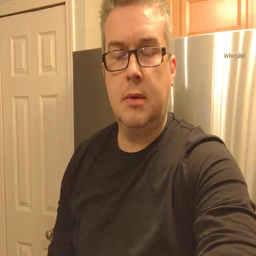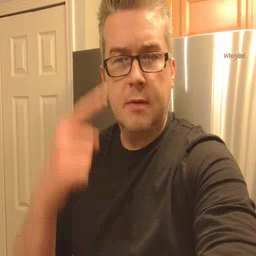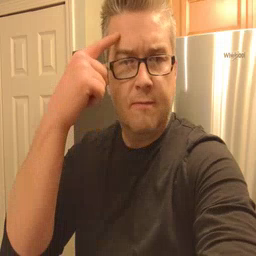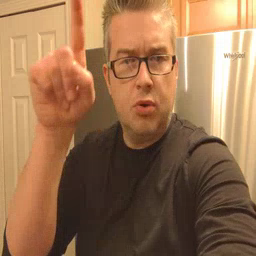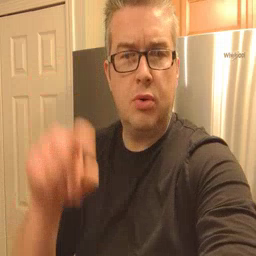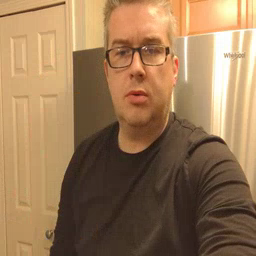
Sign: for